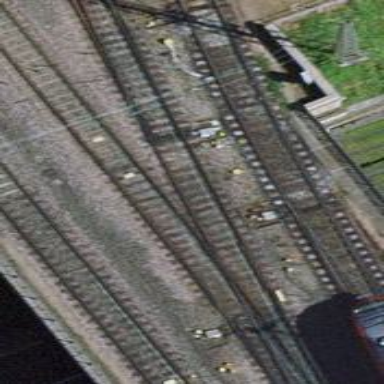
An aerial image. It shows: Electrified rail siding with contact line.